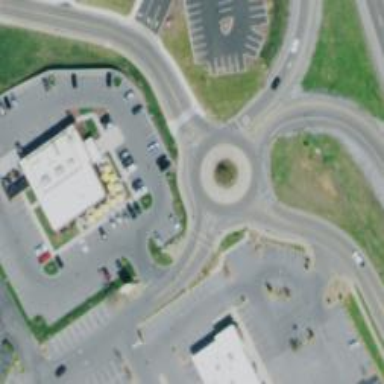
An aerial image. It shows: Unclassified road with asphalt surface leading to roundabout.